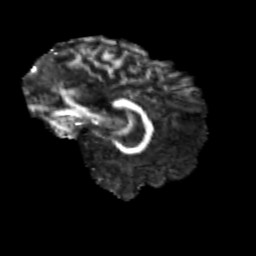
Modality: FA
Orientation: sagittal
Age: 29
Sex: male
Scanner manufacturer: siemens
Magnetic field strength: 3 T
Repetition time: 3.5 s
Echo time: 0.113 s